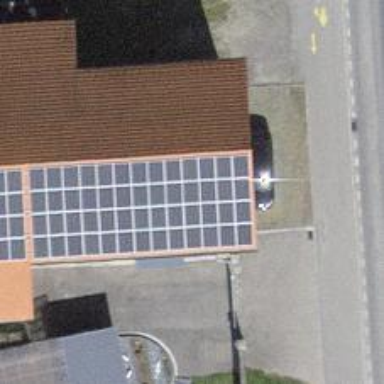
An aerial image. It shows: Solar power generator utilizing photovoltaic technology with solar photovoltaic panels.